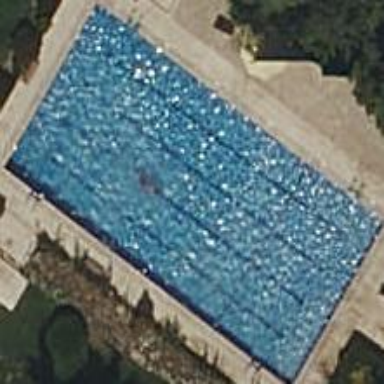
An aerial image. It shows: Swimming pool located in leisure land.